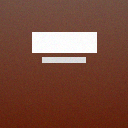
Screen state: on